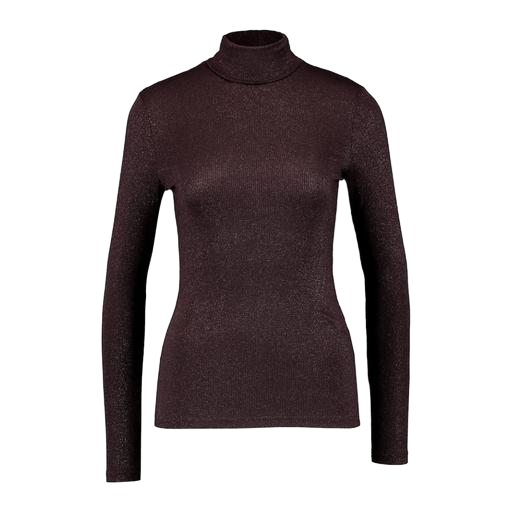
high-neck top, multicolor vero moda rust high neck blouse, high-neck ribbed-jersey t-shirt, white background